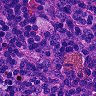
Metastatic tissue present: no